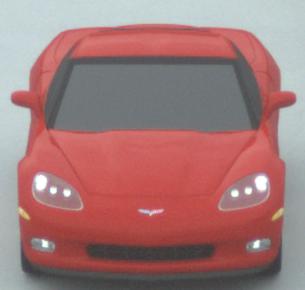
Make: Chevrolet
Model: Corvette Coupé
Detailed model: Corvette (C6) Coupé
Model produced from: 2005/02
Model produced until: 2008/03
Doors: 3
Color: red
Road condition: dry road
Daytime: morning or afternoon
Contrast: low contrast